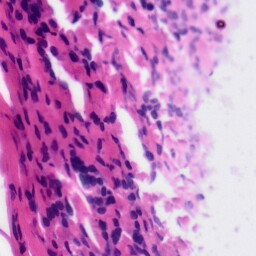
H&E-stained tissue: Tonsil